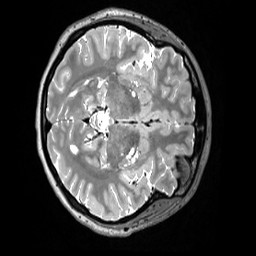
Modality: T2w
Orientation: axial
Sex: female
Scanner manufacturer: siemens
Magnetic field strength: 3 T
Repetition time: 3 s
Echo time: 0.409 s